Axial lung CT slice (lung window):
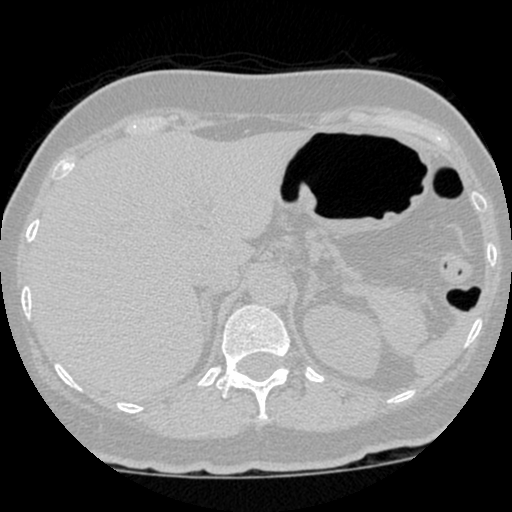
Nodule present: no